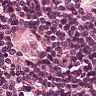
Metastatic tissue present: yes